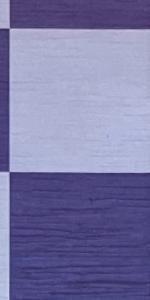
Label: Empty